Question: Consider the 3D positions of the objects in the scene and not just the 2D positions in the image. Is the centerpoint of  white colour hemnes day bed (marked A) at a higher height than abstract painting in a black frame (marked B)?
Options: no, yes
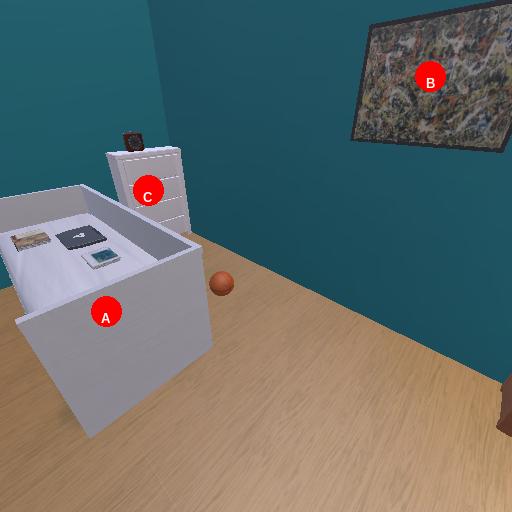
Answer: no